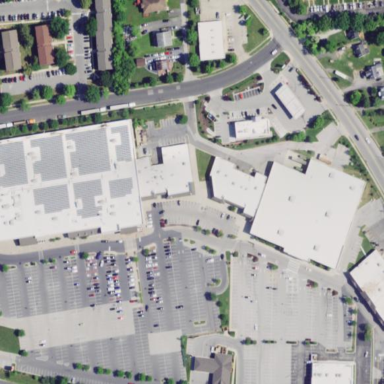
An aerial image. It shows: Retail area.